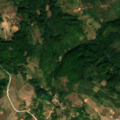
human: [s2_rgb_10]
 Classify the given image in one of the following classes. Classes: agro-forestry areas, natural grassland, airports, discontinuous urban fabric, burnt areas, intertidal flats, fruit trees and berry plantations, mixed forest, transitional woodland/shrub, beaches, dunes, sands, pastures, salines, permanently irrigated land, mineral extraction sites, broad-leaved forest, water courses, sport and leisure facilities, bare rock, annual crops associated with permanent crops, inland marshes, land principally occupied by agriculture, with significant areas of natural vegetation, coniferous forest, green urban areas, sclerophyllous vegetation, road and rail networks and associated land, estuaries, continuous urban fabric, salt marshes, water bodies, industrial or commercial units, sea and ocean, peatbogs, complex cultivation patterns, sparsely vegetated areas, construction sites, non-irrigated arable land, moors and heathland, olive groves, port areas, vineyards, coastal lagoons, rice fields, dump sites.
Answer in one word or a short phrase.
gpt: complex cultivation patterns, land principally occupied by agriculture, with significant areas of natural vegetation, broad-leaved forest